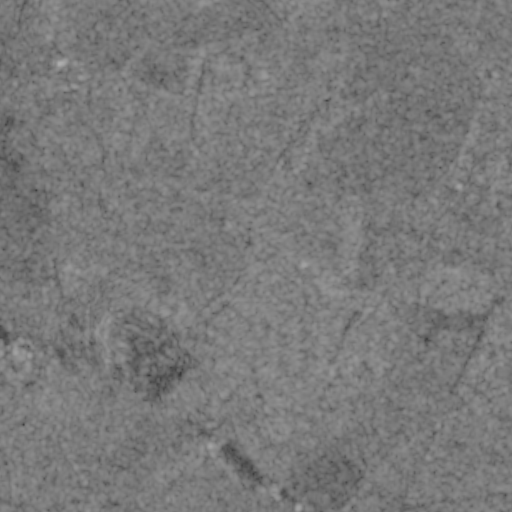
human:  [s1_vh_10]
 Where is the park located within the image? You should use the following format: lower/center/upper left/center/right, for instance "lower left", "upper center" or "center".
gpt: The park is located in the upper right of the image.
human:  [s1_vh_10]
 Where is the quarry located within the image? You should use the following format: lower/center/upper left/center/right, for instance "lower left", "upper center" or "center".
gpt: There is no quarry in the image.

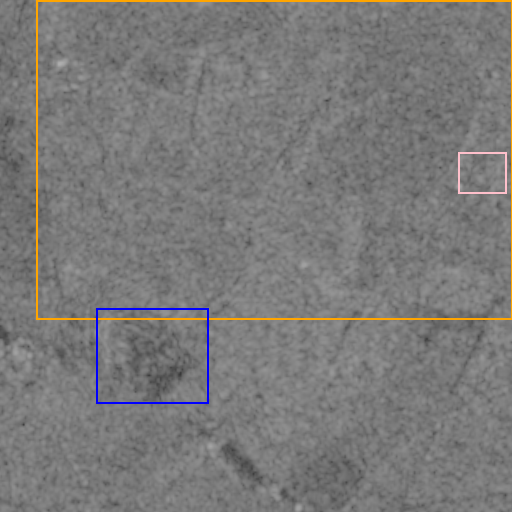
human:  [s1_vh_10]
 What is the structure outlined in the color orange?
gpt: The structure outlined in orange is a crop field.
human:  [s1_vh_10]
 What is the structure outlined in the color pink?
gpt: The structure outlined in pink is a park.
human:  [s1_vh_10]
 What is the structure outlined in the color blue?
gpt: The structure outlined in blue is a quarry.
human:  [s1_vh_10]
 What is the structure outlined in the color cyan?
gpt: There is no cyan outline.